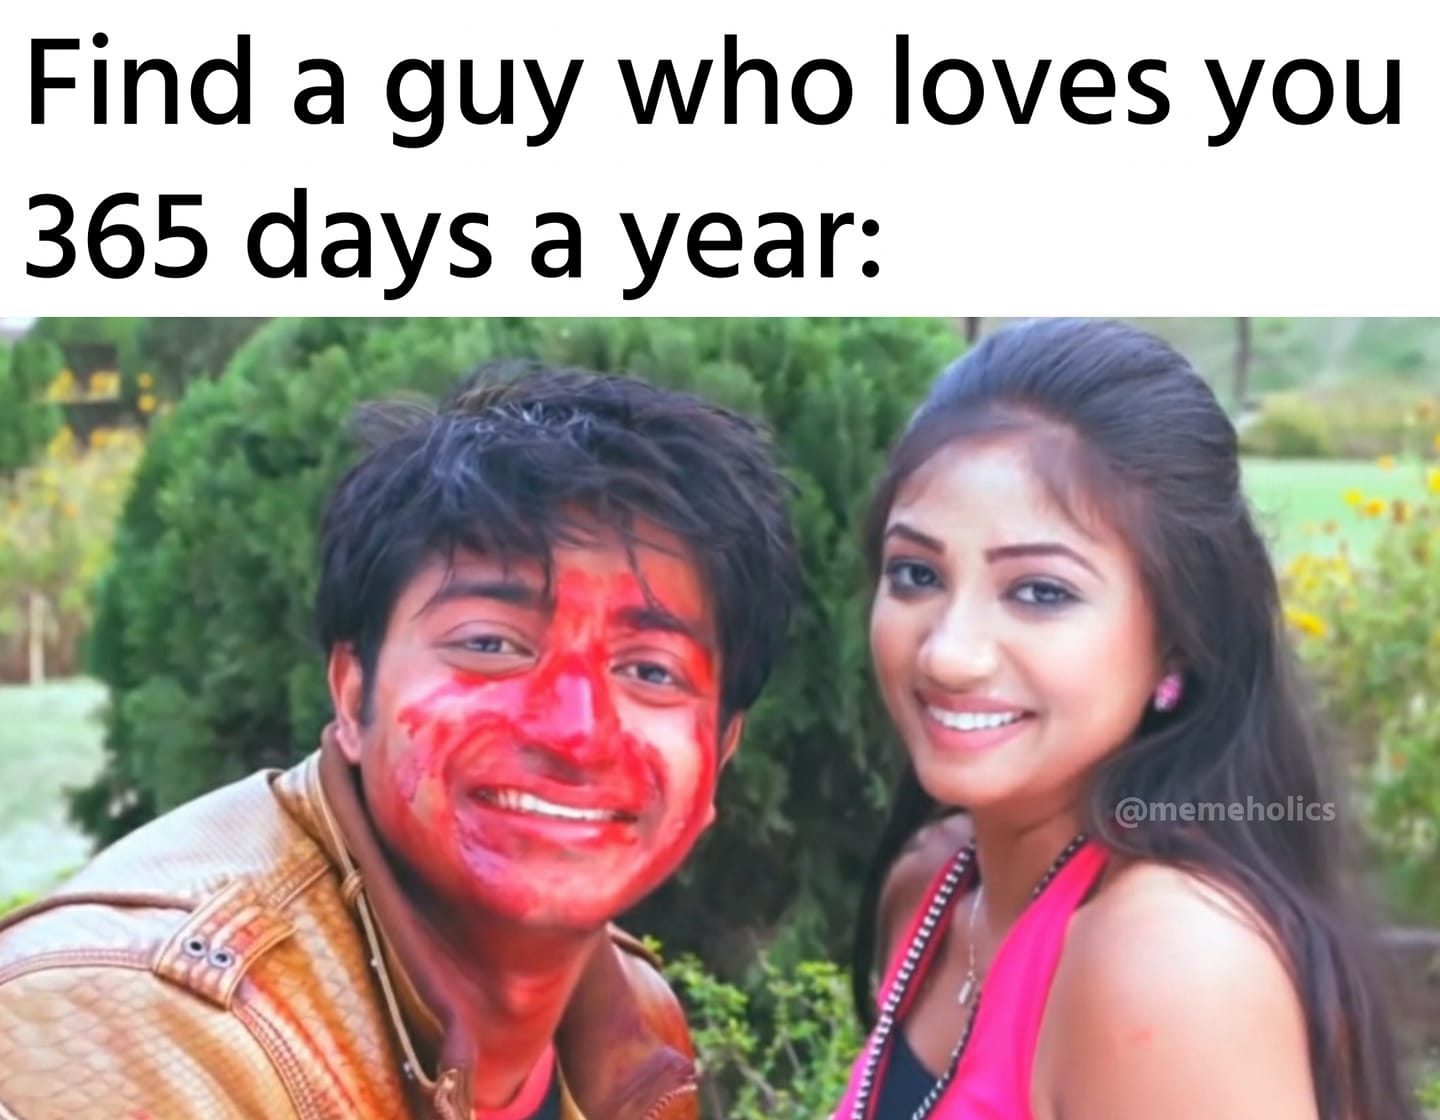
Caption: Find a guy who loves you 365 days a year:
Label: non-hate